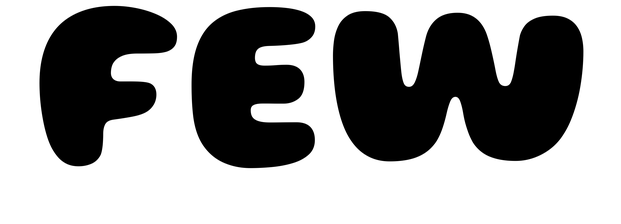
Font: Gluten_ExtraBold